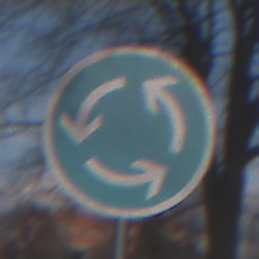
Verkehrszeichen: Kreisverkehr
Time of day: MorningAfternoon
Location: Outdoor (Nature)
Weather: PartlyCloudy
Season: NotSpecified
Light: Natural